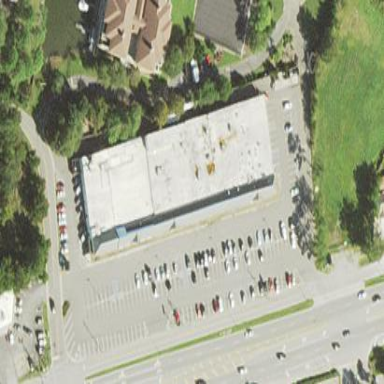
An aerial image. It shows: Commercial building.